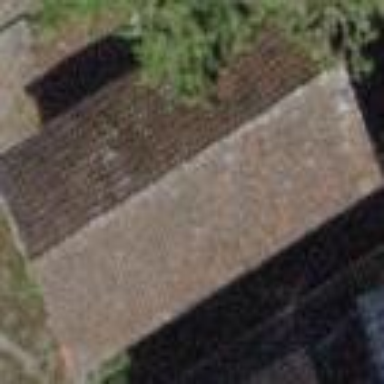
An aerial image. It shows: Rural barn.